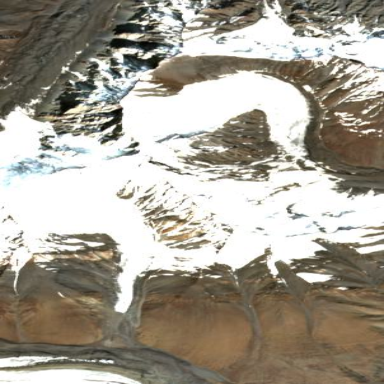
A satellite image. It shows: Stunning view of glacier.